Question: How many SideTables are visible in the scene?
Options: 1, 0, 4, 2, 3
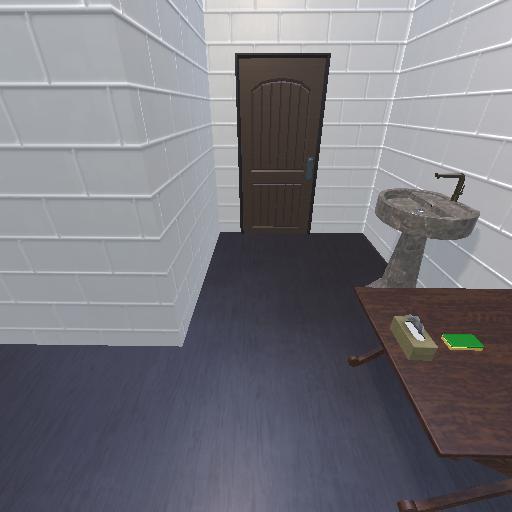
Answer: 1